Question: I am trying to implement an accordion-styled table that is structured as below
Title 1
---
Main 1(hidden, unhide if Title 1 pressed)
---
Title 2
---
Main 2(hidden, unhide if Title 2 pressed)
---
Title 3
---
Main 3(hidden, unhide if Title 3 pressed)
---
I got the structures ready, but I need to display three different scenes that I created on the storyboard inside the cells Main 1,2,3 respectively. Is there a way I could implement this, or should I take a totally different approach to implement that?

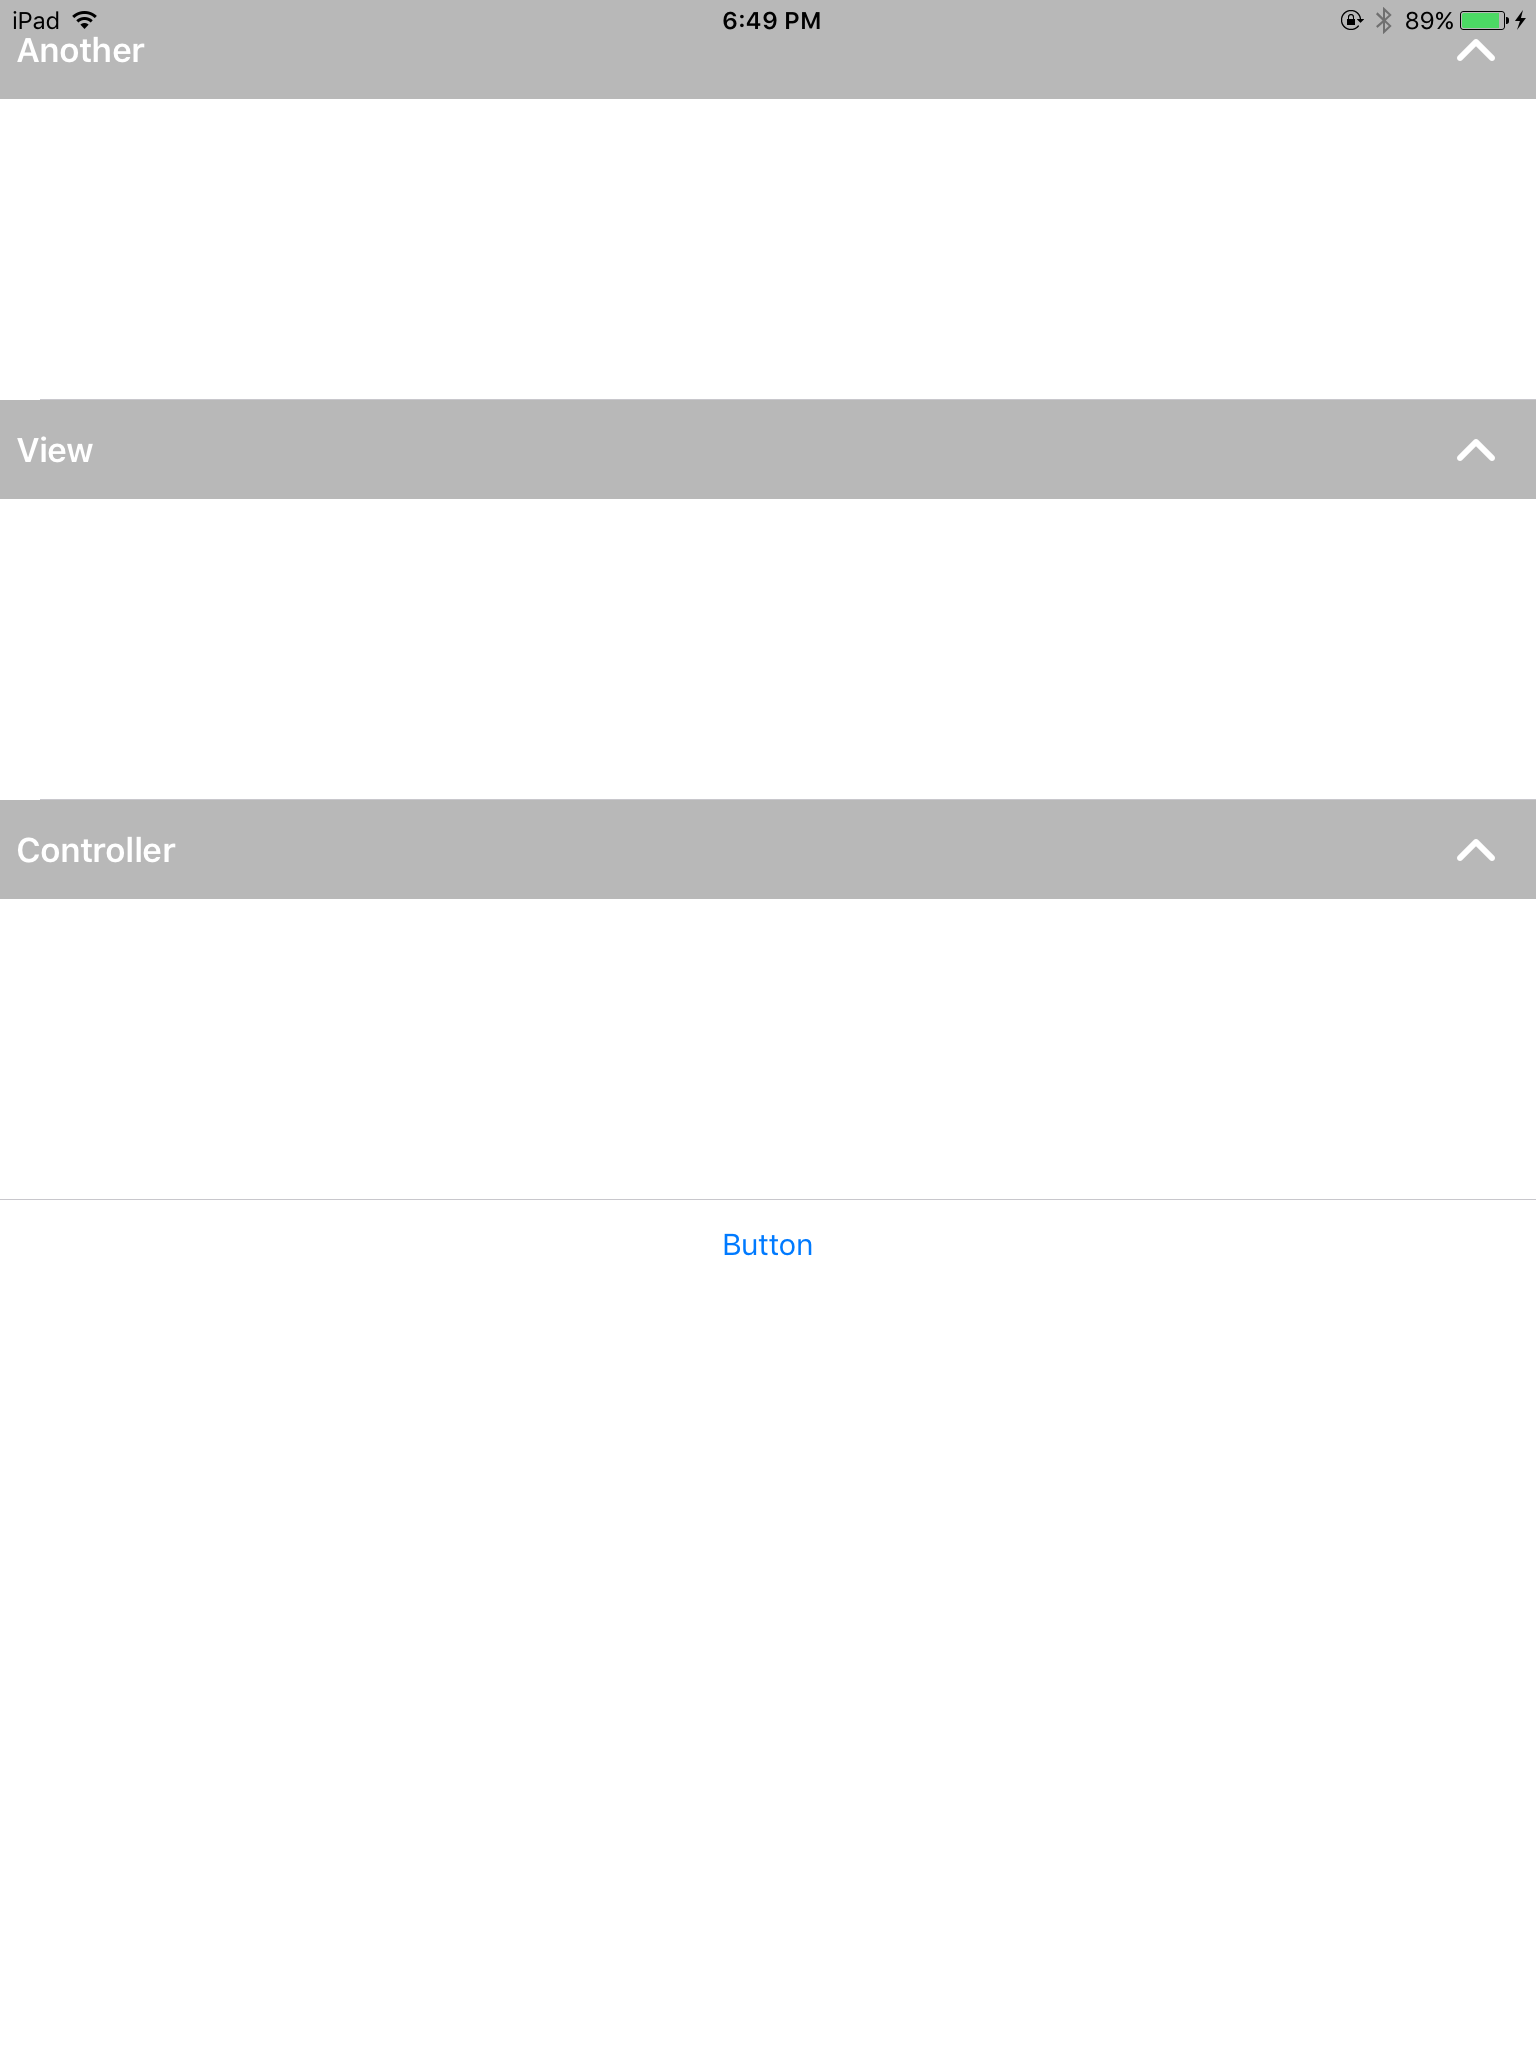
Answer: Yes, you can do it with ContainerView and Storyboard References
<URL>
<URL>
>
'''
@IBOutlet weak var containerView: UIView!
let vc = ViewController.fromStoryboard
addChildViewController(vc)
container.view.translatesAutoresizingMaskIntoConstraints = false
containerView.addSubview(vc.view)
vc.didMove(toParentViewController: self)
'''
>
<URL>